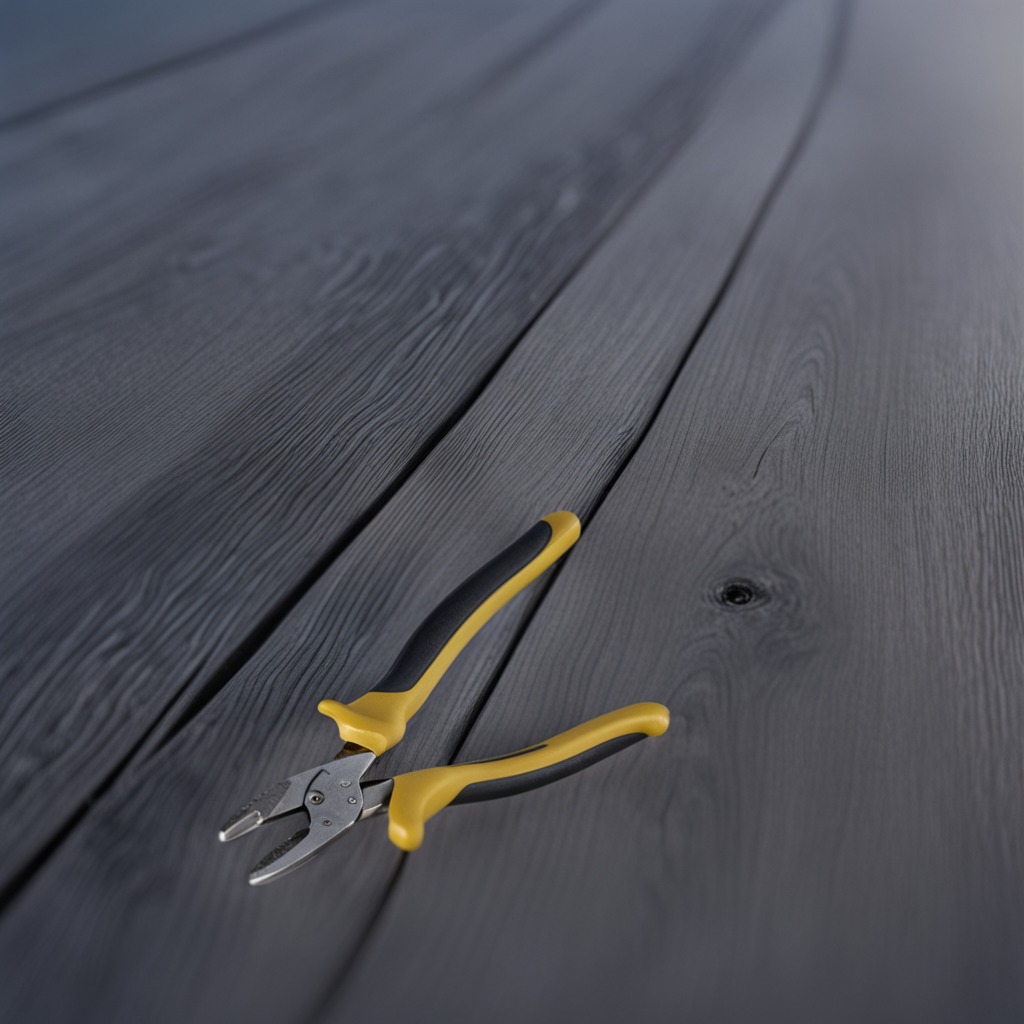
A plier lying on a table.